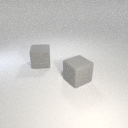
large gray rubber cube behind large gray rubber cube